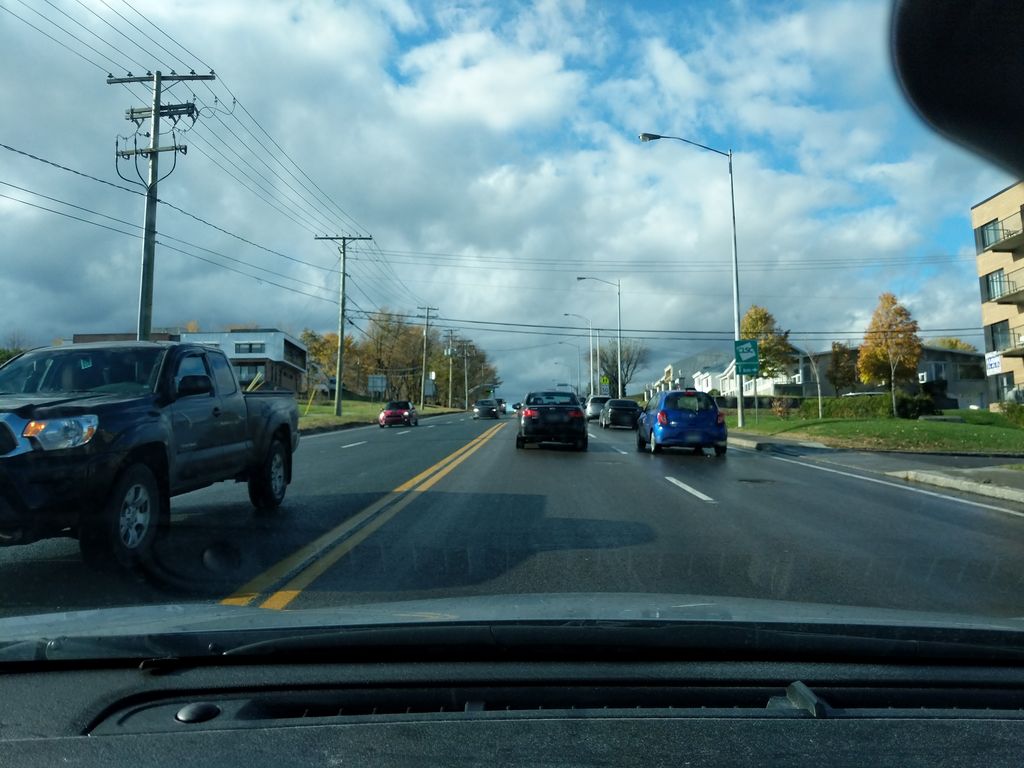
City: quebec_city